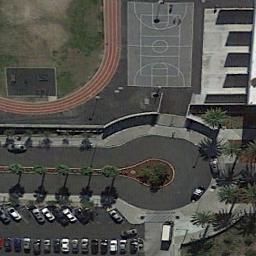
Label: basketball_court